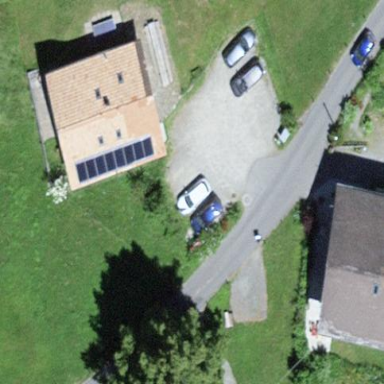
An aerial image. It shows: Parking area.